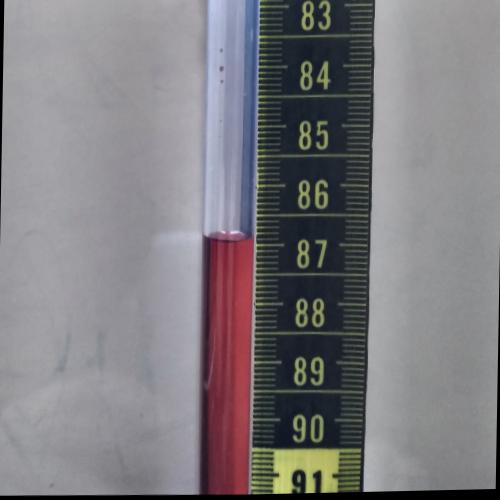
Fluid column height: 86.9 cm